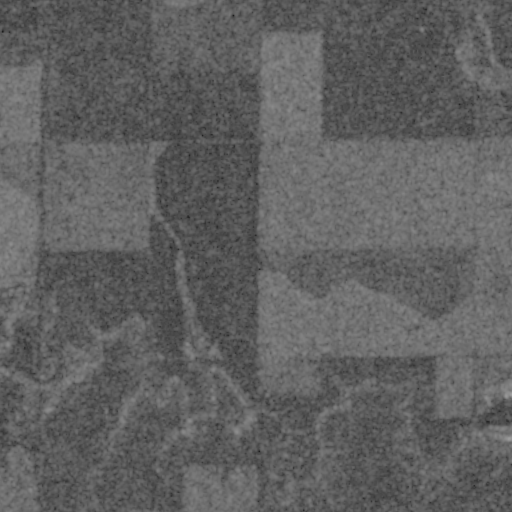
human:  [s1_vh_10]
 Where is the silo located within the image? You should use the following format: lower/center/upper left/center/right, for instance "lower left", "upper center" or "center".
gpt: The silo is located in the center left of the image.
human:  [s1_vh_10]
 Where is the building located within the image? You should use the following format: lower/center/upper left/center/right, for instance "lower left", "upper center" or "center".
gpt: The building is located in the lower left of the image.
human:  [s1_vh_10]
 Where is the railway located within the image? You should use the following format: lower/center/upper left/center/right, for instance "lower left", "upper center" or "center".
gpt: The railway is located in the upper of the image.
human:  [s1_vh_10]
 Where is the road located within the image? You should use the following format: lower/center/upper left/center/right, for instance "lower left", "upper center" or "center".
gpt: There is no road in the image.

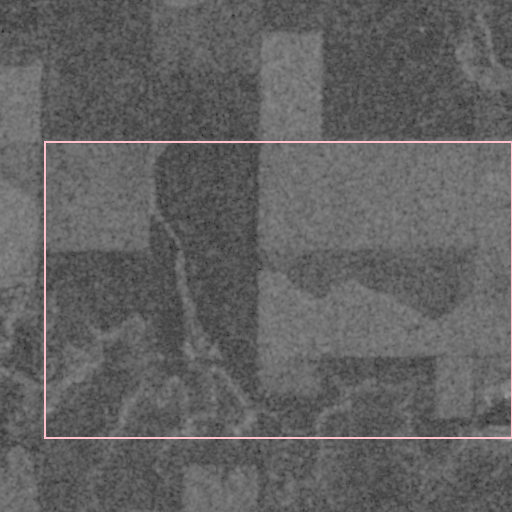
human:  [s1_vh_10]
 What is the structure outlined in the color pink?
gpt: The structure outlined in pink is a crop field.
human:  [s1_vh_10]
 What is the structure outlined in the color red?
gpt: There is no red outline.